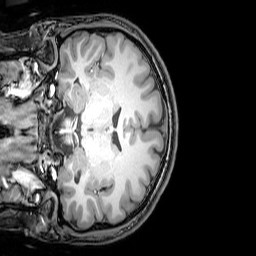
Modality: T1w
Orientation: coronal
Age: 24
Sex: male
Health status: healthy
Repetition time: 0.081 s
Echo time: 0.037 s